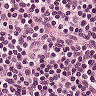
Metastatic tissue present: no